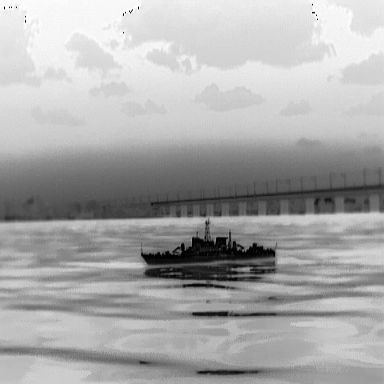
There is a warship in the infrared image.